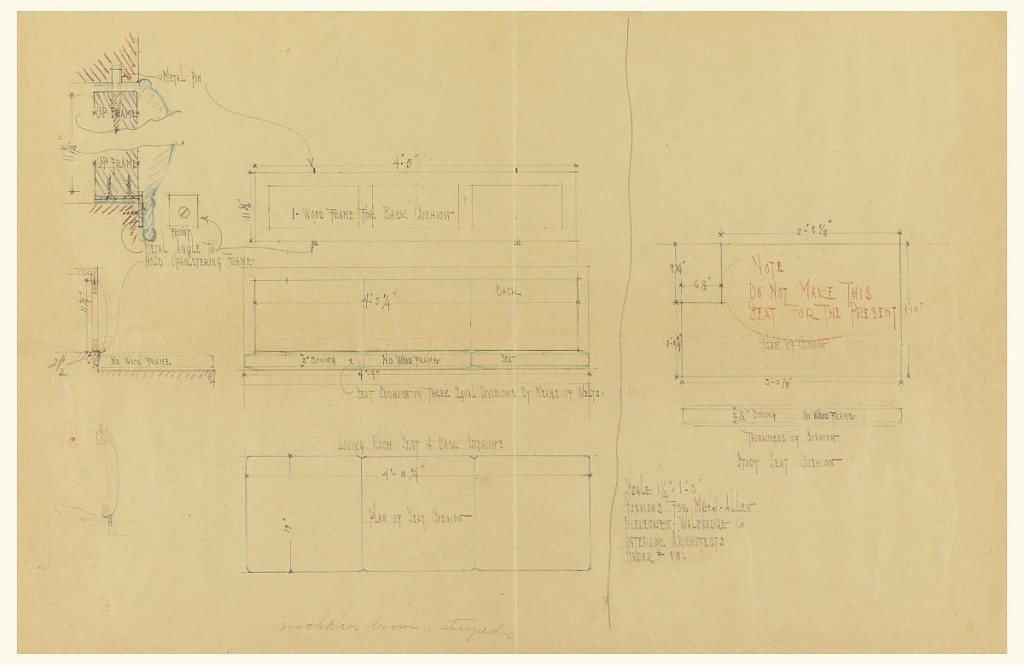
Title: Cushions for Living Room Seat, Henry J. Allen Residence, Wichita, Kansas
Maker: Frank Lloyd Wright, American, 1867–1959
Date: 1917
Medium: Graphite, color pencil on light brown wove paper
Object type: Drawing
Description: Elevation, cross section, plan and detail of living room seat.